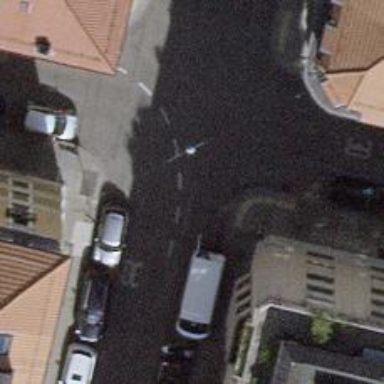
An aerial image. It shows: Unmarked crossing on the road.